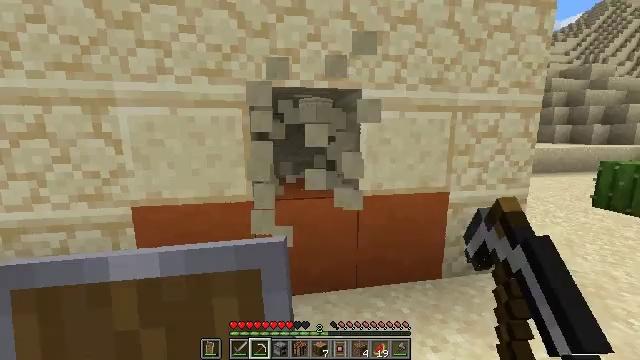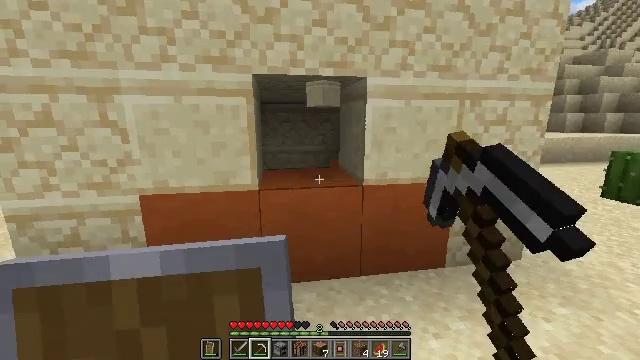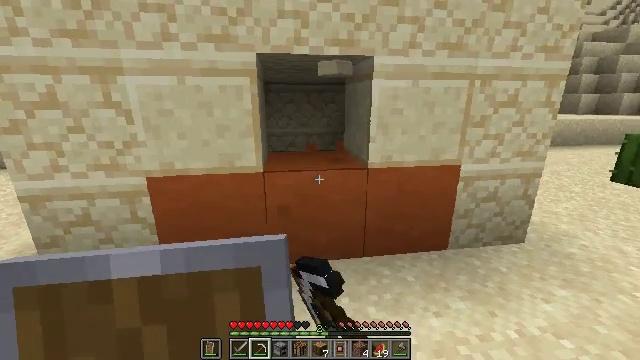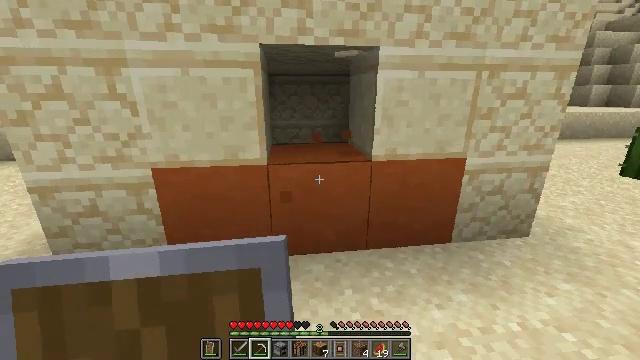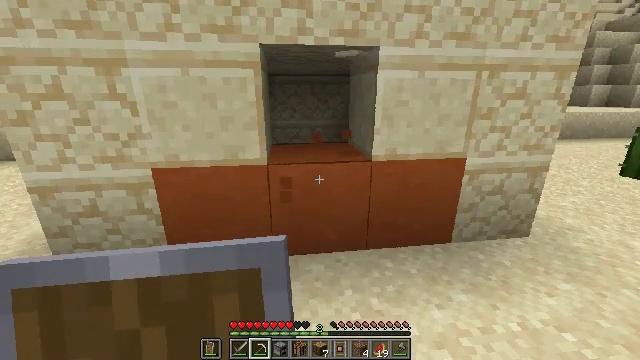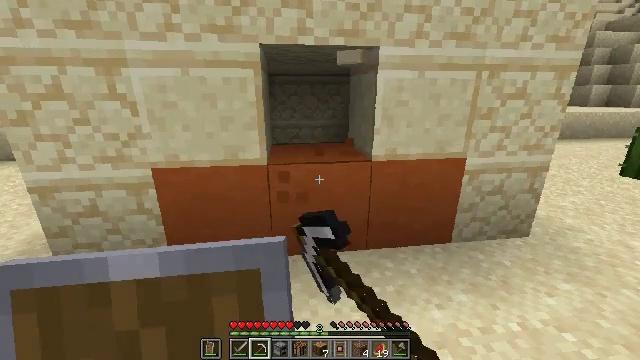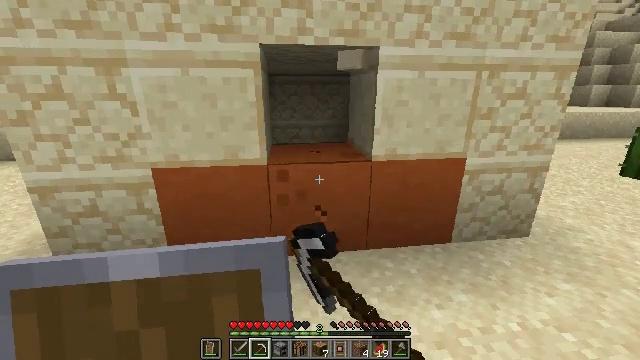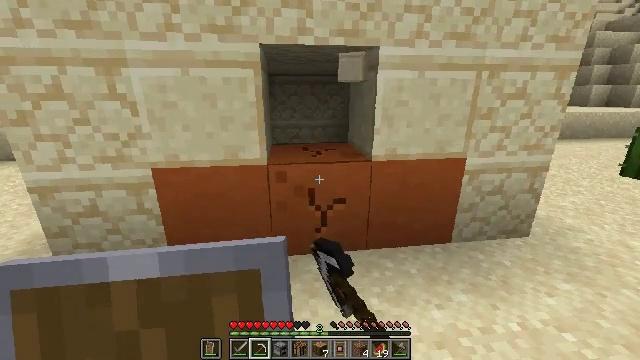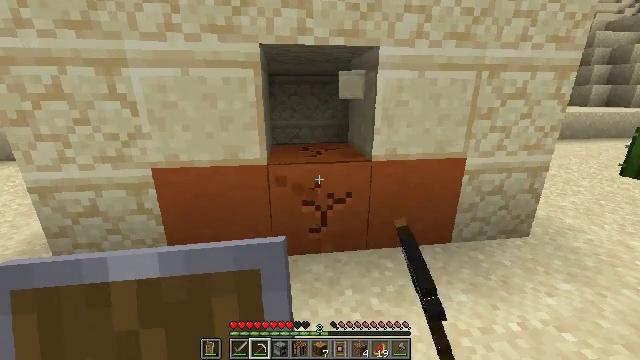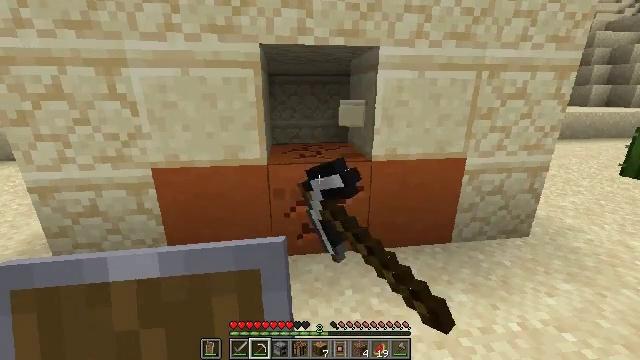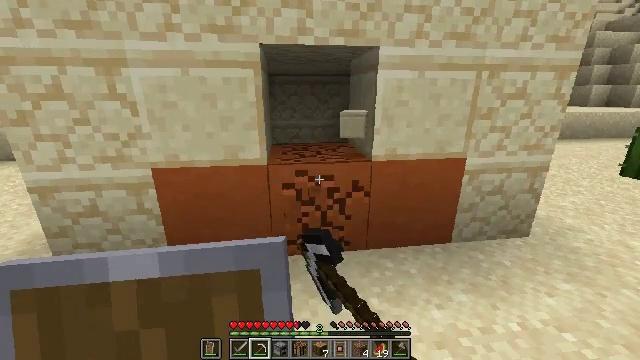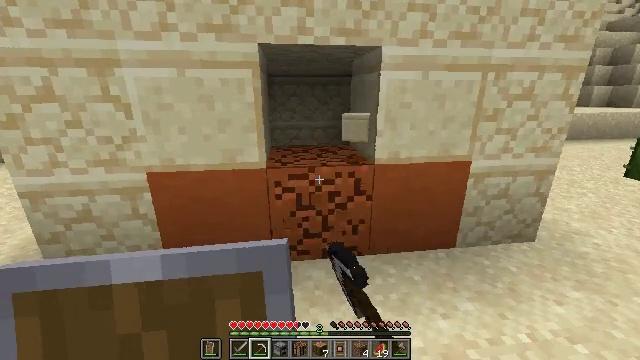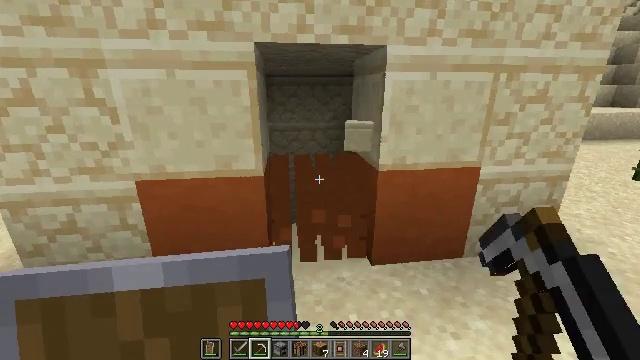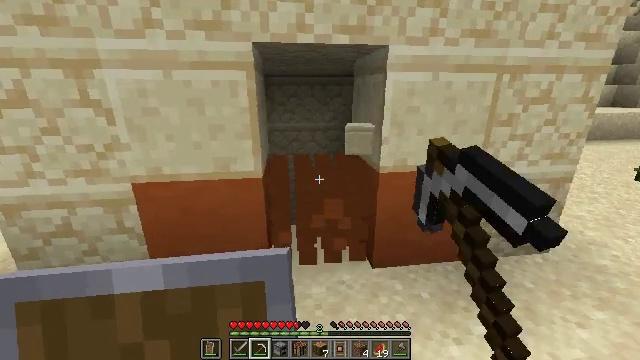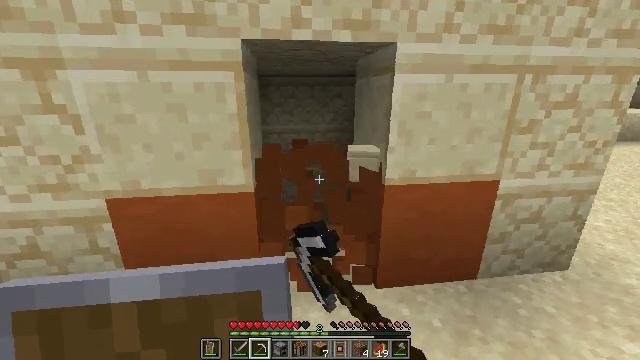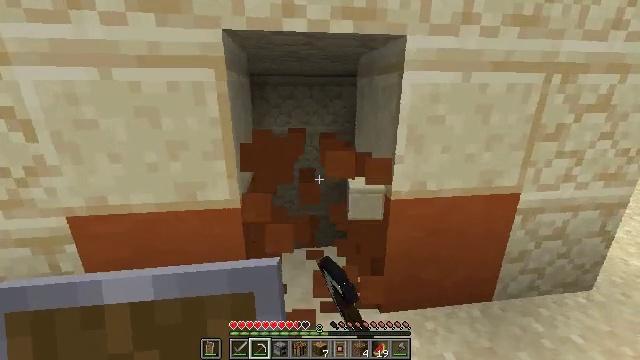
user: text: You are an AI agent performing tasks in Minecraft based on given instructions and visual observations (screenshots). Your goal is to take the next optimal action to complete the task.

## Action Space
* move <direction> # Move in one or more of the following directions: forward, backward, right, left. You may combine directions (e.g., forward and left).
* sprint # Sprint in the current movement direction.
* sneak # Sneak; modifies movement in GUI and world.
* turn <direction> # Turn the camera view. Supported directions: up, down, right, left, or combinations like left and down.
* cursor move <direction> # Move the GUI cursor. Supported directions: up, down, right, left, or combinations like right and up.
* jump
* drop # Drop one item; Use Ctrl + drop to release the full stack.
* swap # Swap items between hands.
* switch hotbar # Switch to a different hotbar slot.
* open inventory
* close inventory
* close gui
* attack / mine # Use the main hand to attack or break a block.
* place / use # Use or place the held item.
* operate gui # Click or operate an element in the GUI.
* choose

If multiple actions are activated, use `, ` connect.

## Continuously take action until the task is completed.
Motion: motion action
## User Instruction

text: Dig out the orange terracotta.
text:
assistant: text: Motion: turn left and down, attack / mine
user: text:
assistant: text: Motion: turn left and down, attack / mine
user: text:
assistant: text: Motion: turn down, attack / mine
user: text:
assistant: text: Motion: attack / mine
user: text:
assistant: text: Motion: attack / mine
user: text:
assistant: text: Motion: attack / mine
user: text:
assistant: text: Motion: attack / mine
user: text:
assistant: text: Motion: attack / mine
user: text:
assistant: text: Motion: attack / mine
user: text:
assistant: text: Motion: attack / mine
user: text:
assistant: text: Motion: move forward, attack / mine
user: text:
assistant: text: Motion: move forward, attack / mine
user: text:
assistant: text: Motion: move forward, attack / mine
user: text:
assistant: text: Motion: move forward, attack / mine
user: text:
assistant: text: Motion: move forward, attack / mine
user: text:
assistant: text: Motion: move forward, turn down, attack / mine
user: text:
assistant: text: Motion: attack / mine